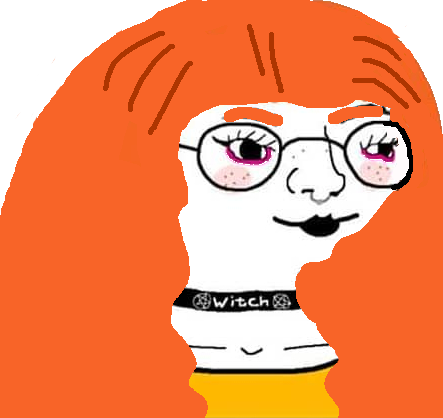
Label: 5_Arthoe